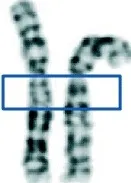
Chromosome and aCGH findings. Array-CGH profile of chromosome 2.
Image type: pathology (fish)